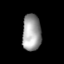
Tissue: lung
Cell type: Others
Senescence score: 0.1748
Nuclear area (px): 666
Mean DAPI intensity: 159.772